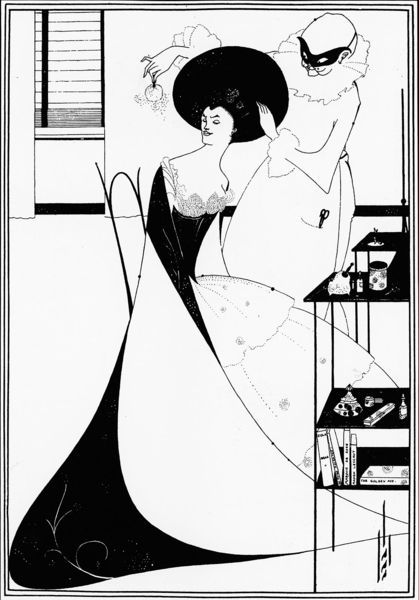
Titel: Die Toilette von Salome
Künstler: Aubrey Beardsley
Schlagwörter: mann, weiß, sitzen, fenster, frau, haar, hut, kleid, schwarz, stuhl, zeichnung, dame, flasche, regal, kragen, spitze, spiegel, dekoltee, puder, topf, bücher, französisch, jugendstil, salon, quaste, dünn, schere, maske, buch, clown, lithographie, schwarzweiß, plakat, beardsley, parfüm, toilette, harlekin, domino, flacon, fenszer, pierrot, friseur, 1900, 1920, 1890, aubrey, jallousie